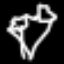
Label: diamond